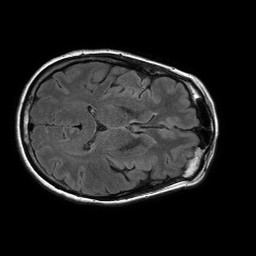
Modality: FLAIR
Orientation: axial
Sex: female
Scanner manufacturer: philips
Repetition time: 11 s
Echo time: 0.125 s